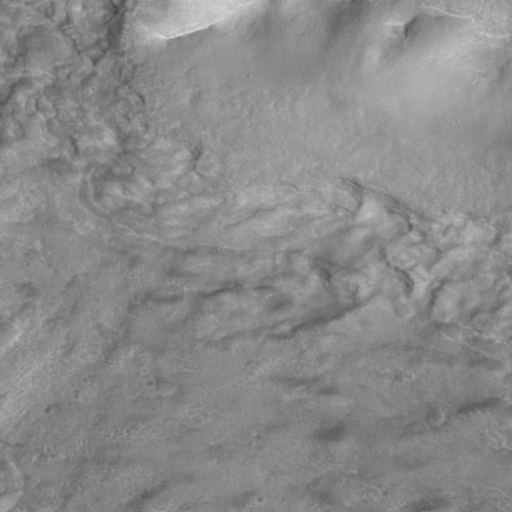
Classes present: Background